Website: apple
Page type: account-selection
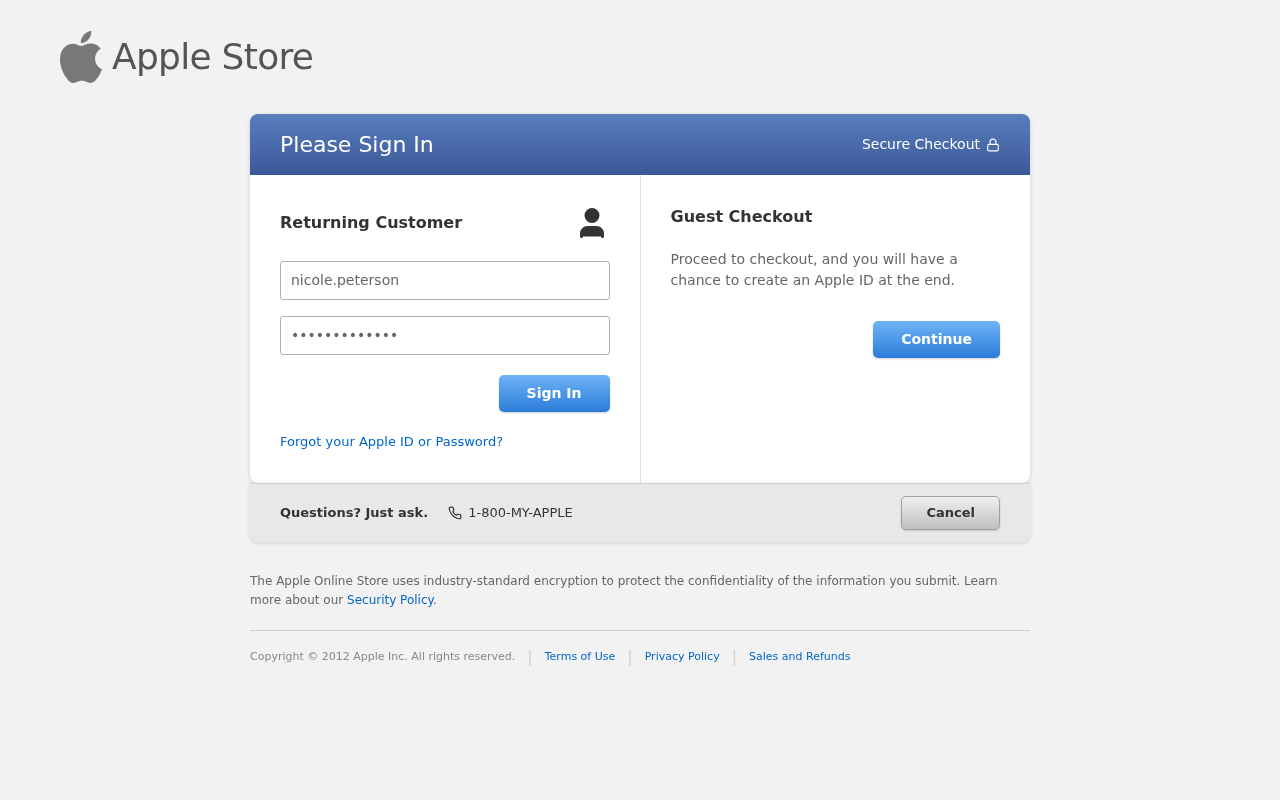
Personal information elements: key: PII_LOGIN_USERNAME
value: nicole.peterson